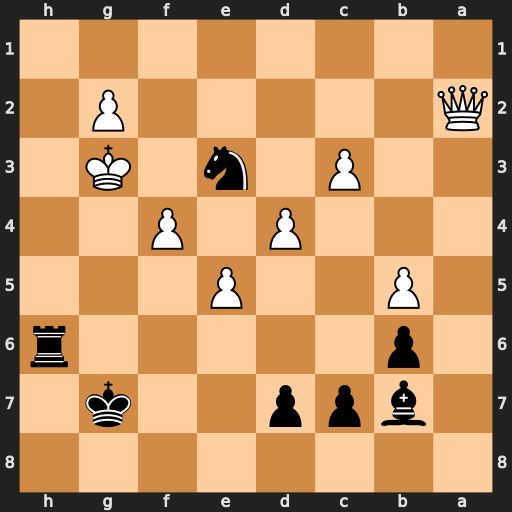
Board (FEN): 8/1bpp2k1/1p5r/1P2P3/3P1P2/2P1n1K1/Q5P1/8
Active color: b
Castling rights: -
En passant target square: -
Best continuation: Rg6+ Kf2 Rxg2+